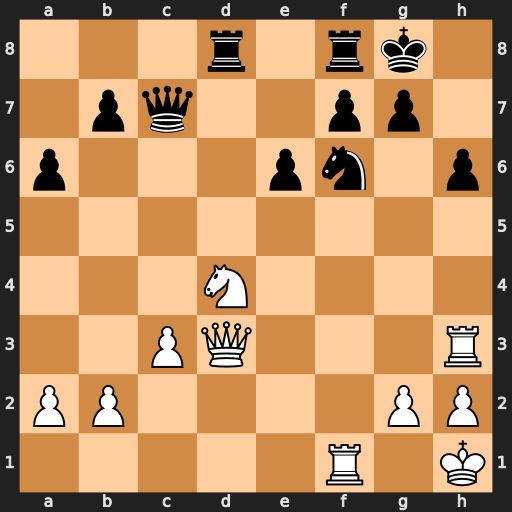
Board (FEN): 3r1rk1/1pq2pp1/p3pn1p/8/3N4/2PQ3R/PP4PP/5R1K
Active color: w
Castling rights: -
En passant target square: -
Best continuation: Rxf6 gxf6 Rg3+ Qxg3 Qxg3+